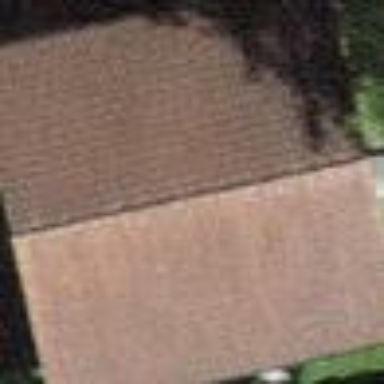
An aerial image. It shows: Garage building.